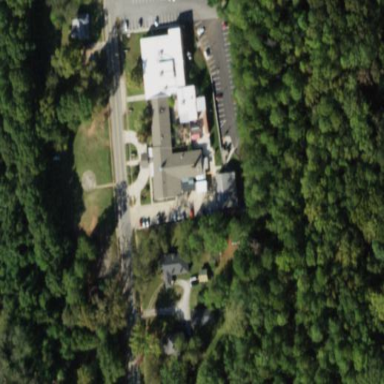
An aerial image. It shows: Healthcare facility identified as hospital.